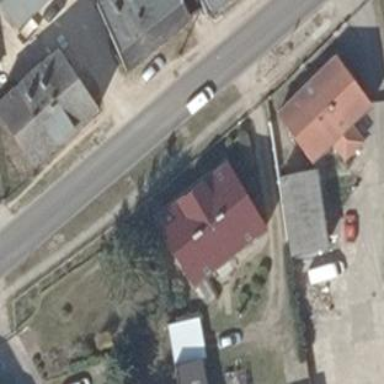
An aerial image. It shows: Simple and straightforward house.